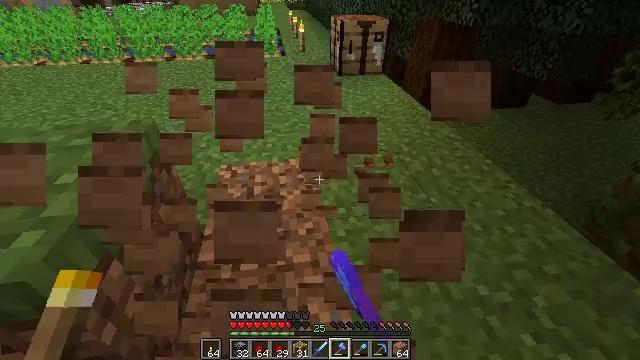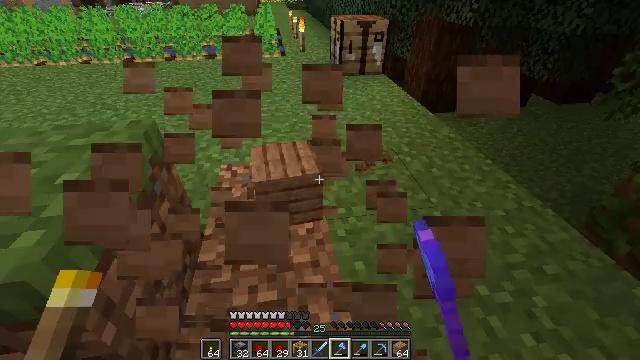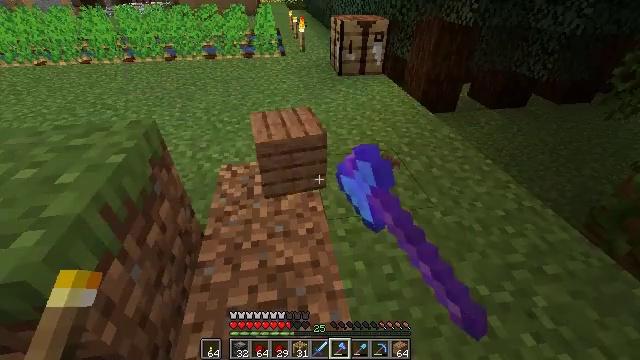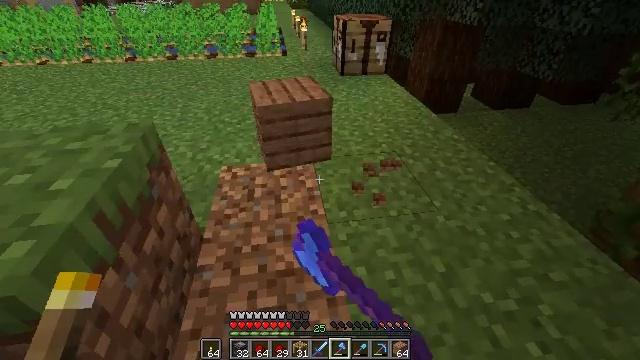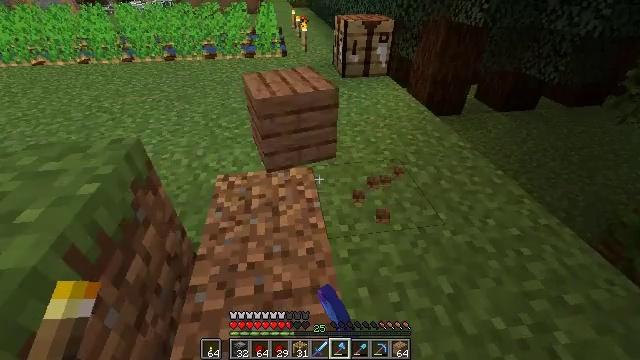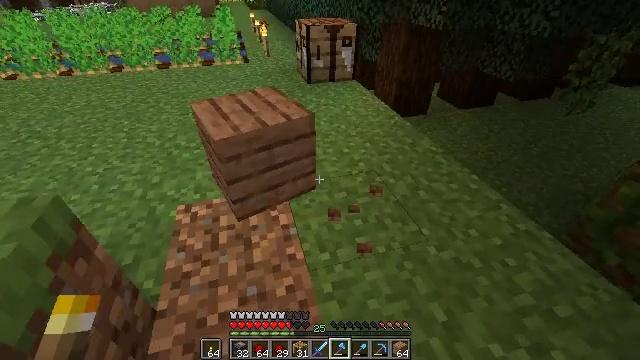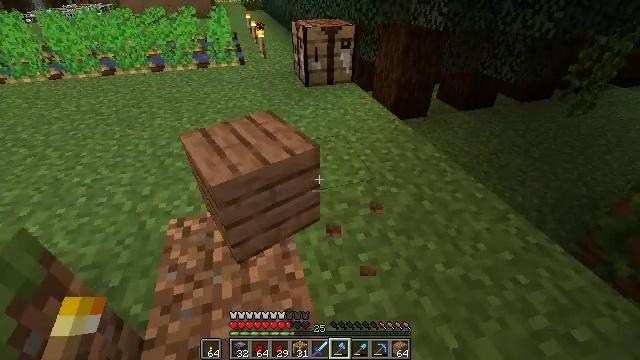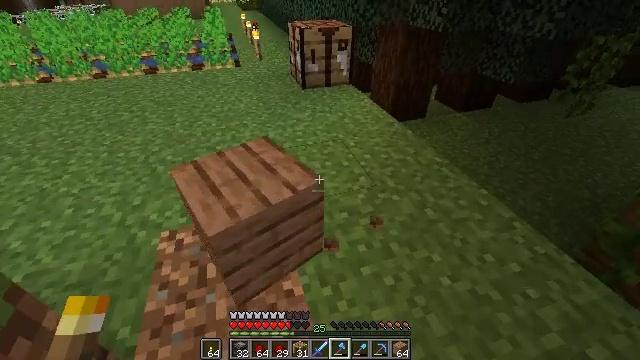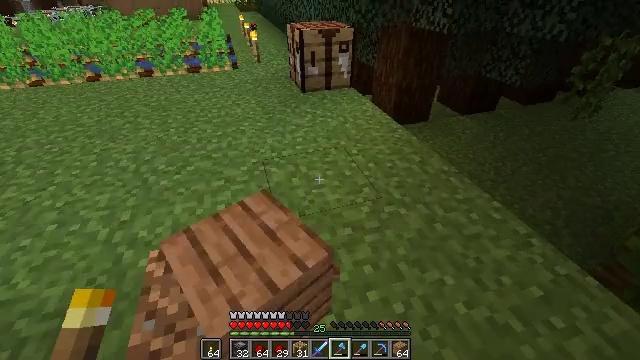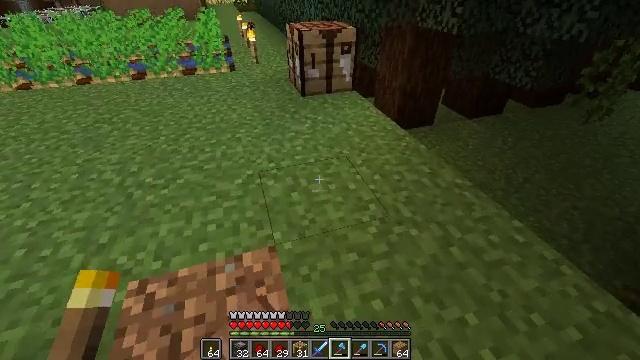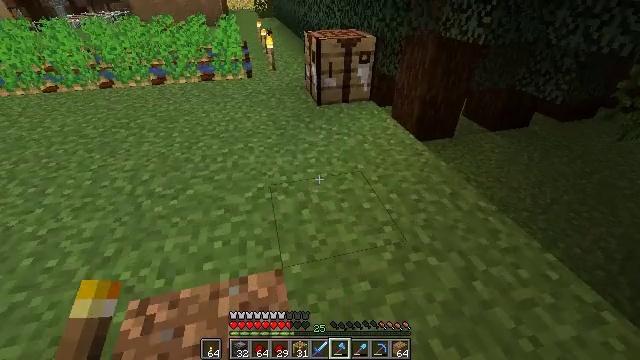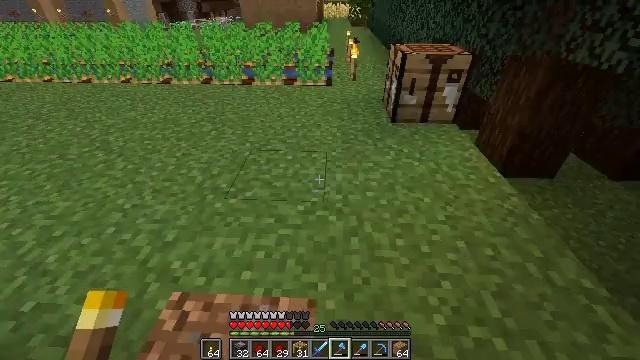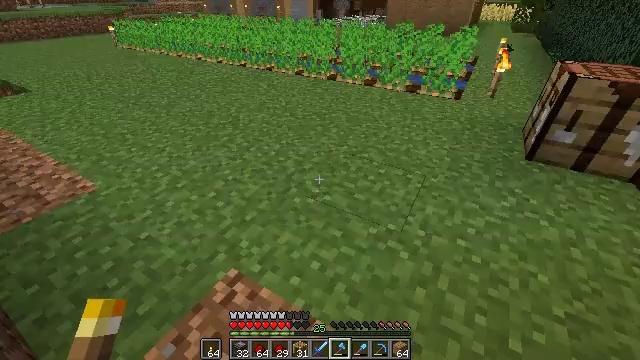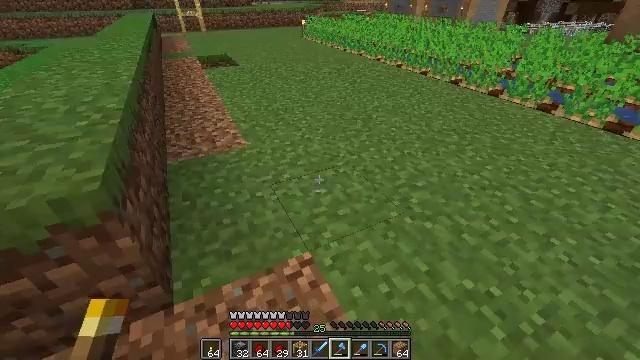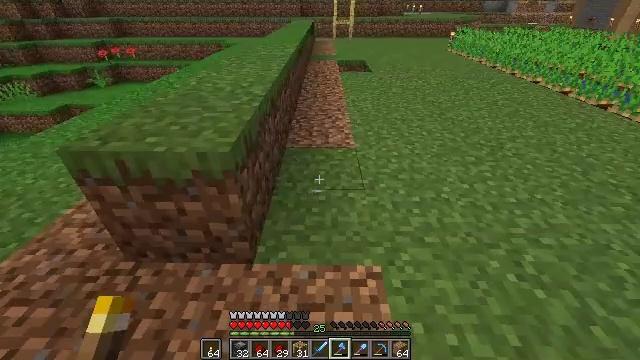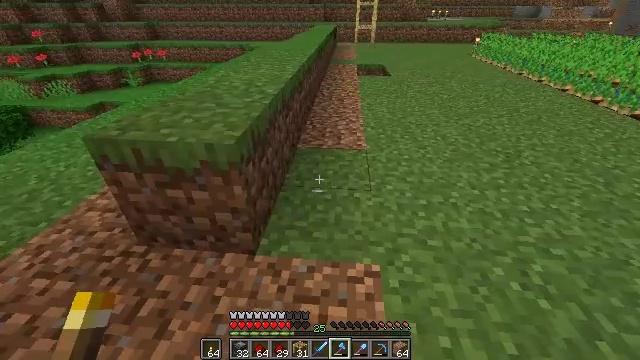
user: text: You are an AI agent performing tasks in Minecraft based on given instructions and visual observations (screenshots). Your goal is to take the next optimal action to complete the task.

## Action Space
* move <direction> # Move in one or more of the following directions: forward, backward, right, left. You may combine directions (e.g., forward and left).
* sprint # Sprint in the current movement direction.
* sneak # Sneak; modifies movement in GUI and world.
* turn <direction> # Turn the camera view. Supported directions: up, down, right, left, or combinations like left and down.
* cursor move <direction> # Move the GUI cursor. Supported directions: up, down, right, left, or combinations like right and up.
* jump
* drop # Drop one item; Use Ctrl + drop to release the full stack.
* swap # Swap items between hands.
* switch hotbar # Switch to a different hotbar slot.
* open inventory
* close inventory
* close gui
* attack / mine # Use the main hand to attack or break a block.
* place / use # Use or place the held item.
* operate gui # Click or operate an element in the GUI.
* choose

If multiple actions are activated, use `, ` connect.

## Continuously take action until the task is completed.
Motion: motion action
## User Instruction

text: Break the scaffolding for reuse.
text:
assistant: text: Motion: attack / mine
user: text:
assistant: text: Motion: attack / mine
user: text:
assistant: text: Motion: move forward, attack / mine
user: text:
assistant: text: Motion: move forward
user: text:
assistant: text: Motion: move forward, turn right
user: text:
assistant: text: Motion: move forward
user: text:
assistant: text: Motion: move forward
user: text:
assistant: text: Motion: move forward
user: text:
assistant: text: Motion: move forward
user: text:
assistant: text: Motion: move forward, turn left and up
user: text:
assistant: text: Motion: move forward and move right, turn left and up
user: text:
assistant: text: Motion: move forward and move right, turn left
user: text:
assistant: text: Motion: move right, turn left
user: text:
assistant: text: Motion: turn left and up
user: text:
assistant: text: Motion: turn left
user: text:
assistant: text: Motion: no_op
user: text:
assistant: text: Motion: no_op
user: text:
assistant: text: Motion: no_op
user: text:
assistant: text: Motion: no_op
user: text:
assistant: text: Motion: no_op
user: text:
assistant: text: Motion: no_op
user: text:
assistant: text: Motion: turn left
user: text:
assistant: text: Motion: turn left
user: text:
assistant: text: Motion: turn left and up
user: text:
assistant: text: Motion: turn left
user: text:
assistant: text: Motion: move forward and move left, turn up
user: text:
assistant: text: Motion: move forward and move left
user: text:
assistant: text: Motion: move forward and move left
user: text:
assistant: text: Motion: move forward and move left
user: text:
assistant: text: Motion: move forward and move left